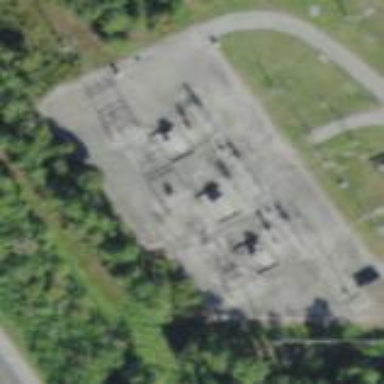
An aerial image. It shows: Distribution power substation secured by fence.